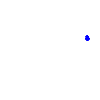
Particle: pion